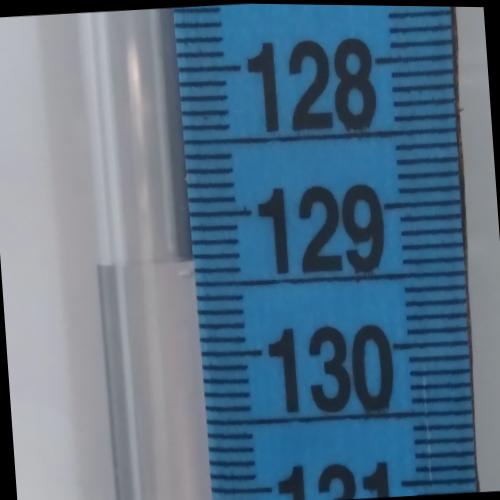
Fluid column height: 129.3 cm